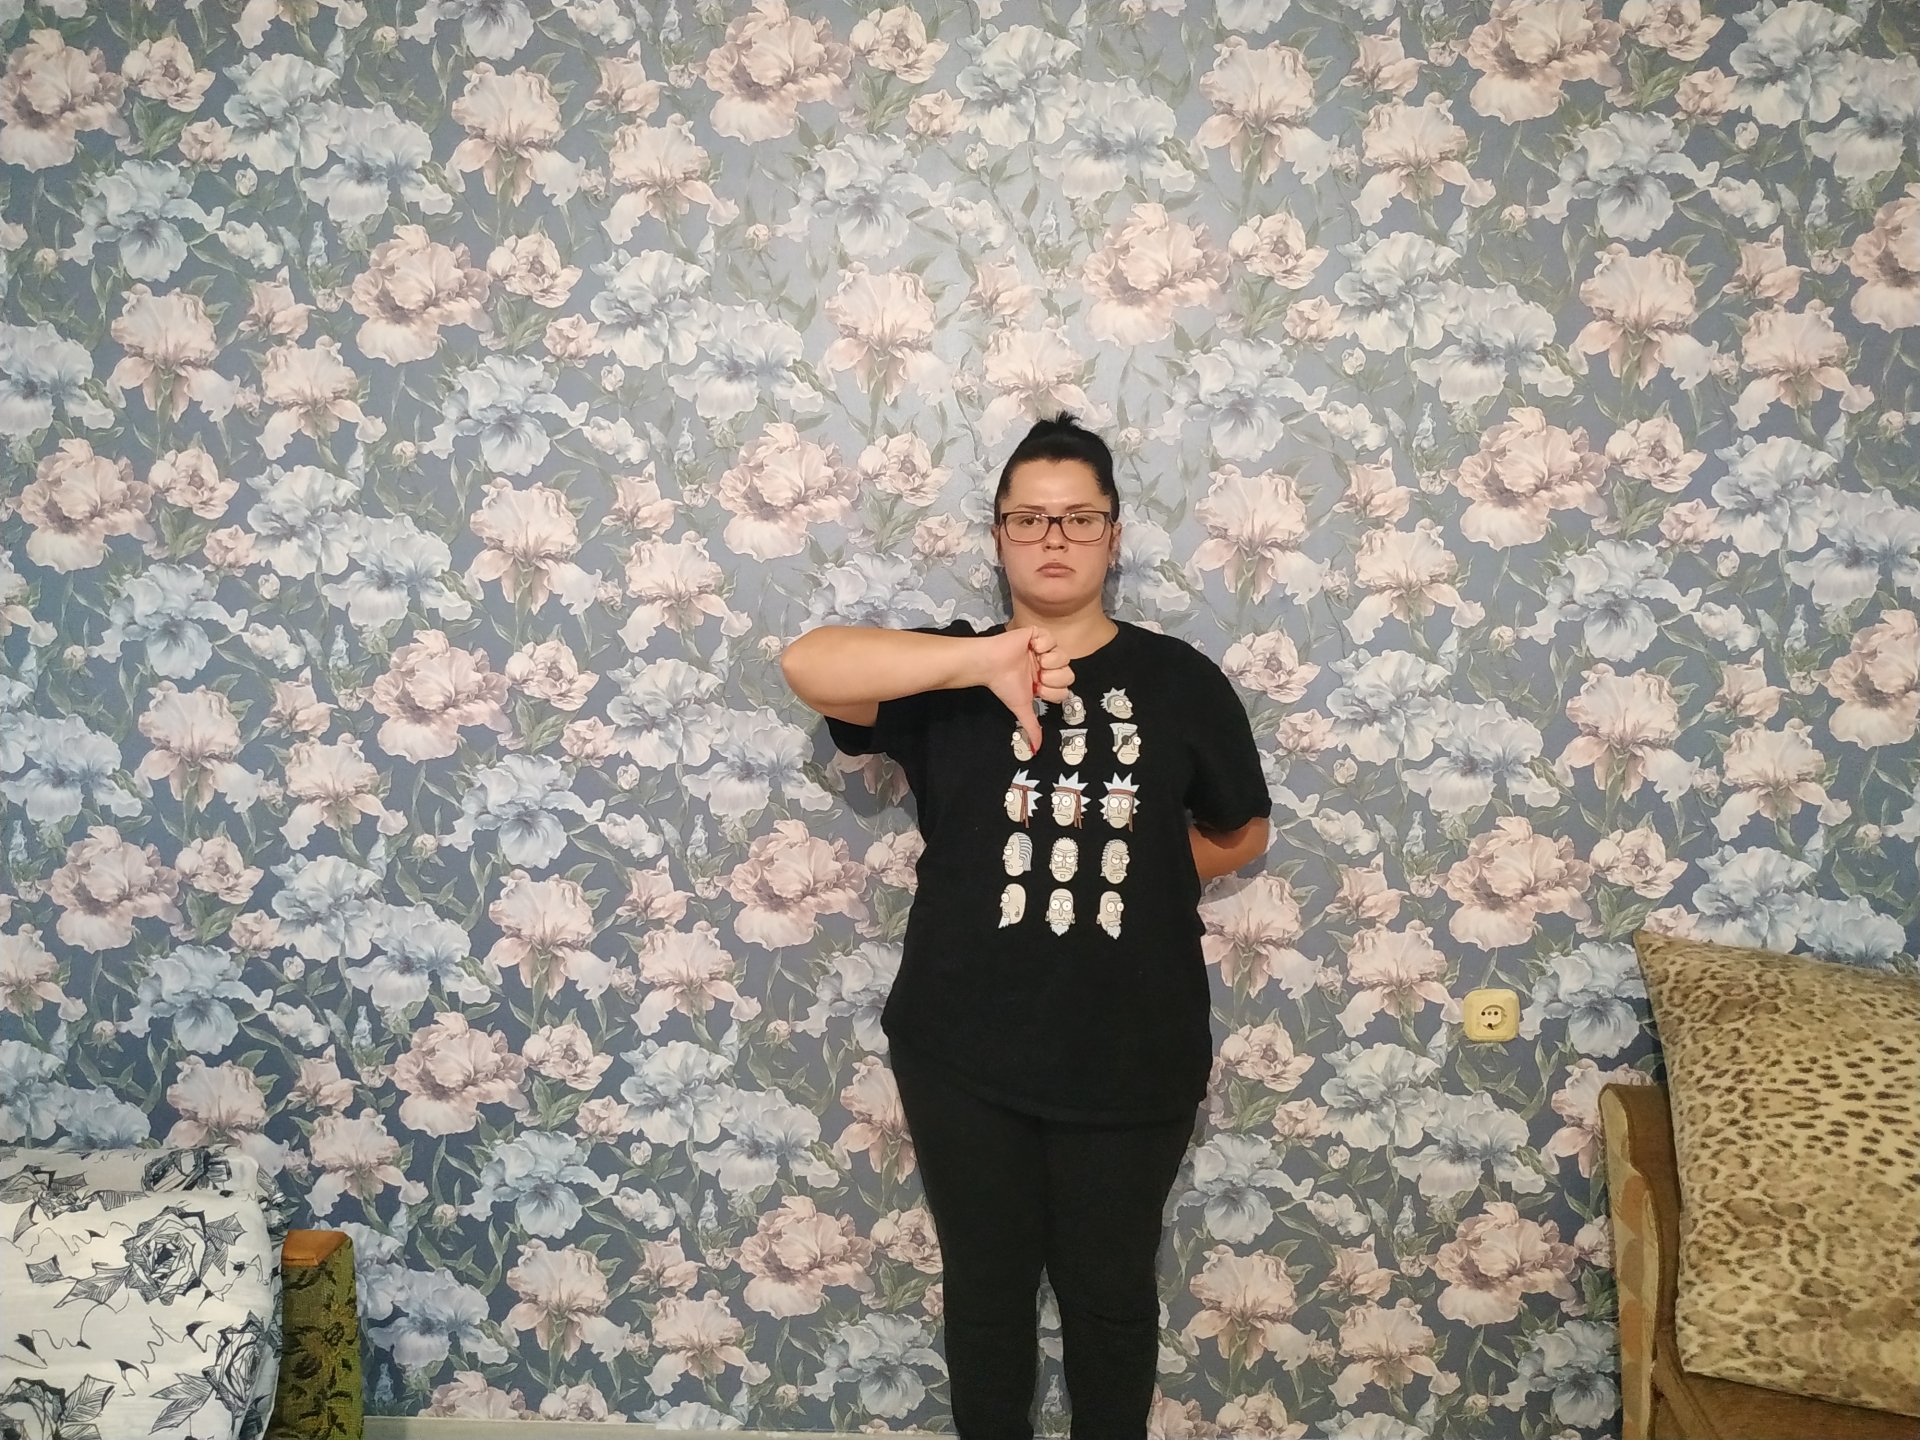
Label: clear